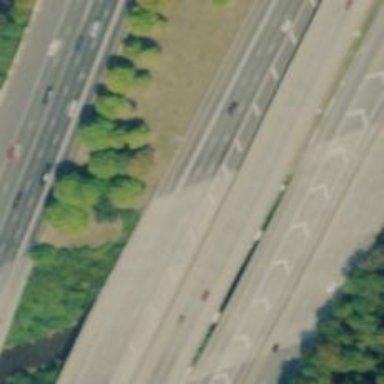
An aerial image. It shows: Motorway bridge.